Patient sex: M
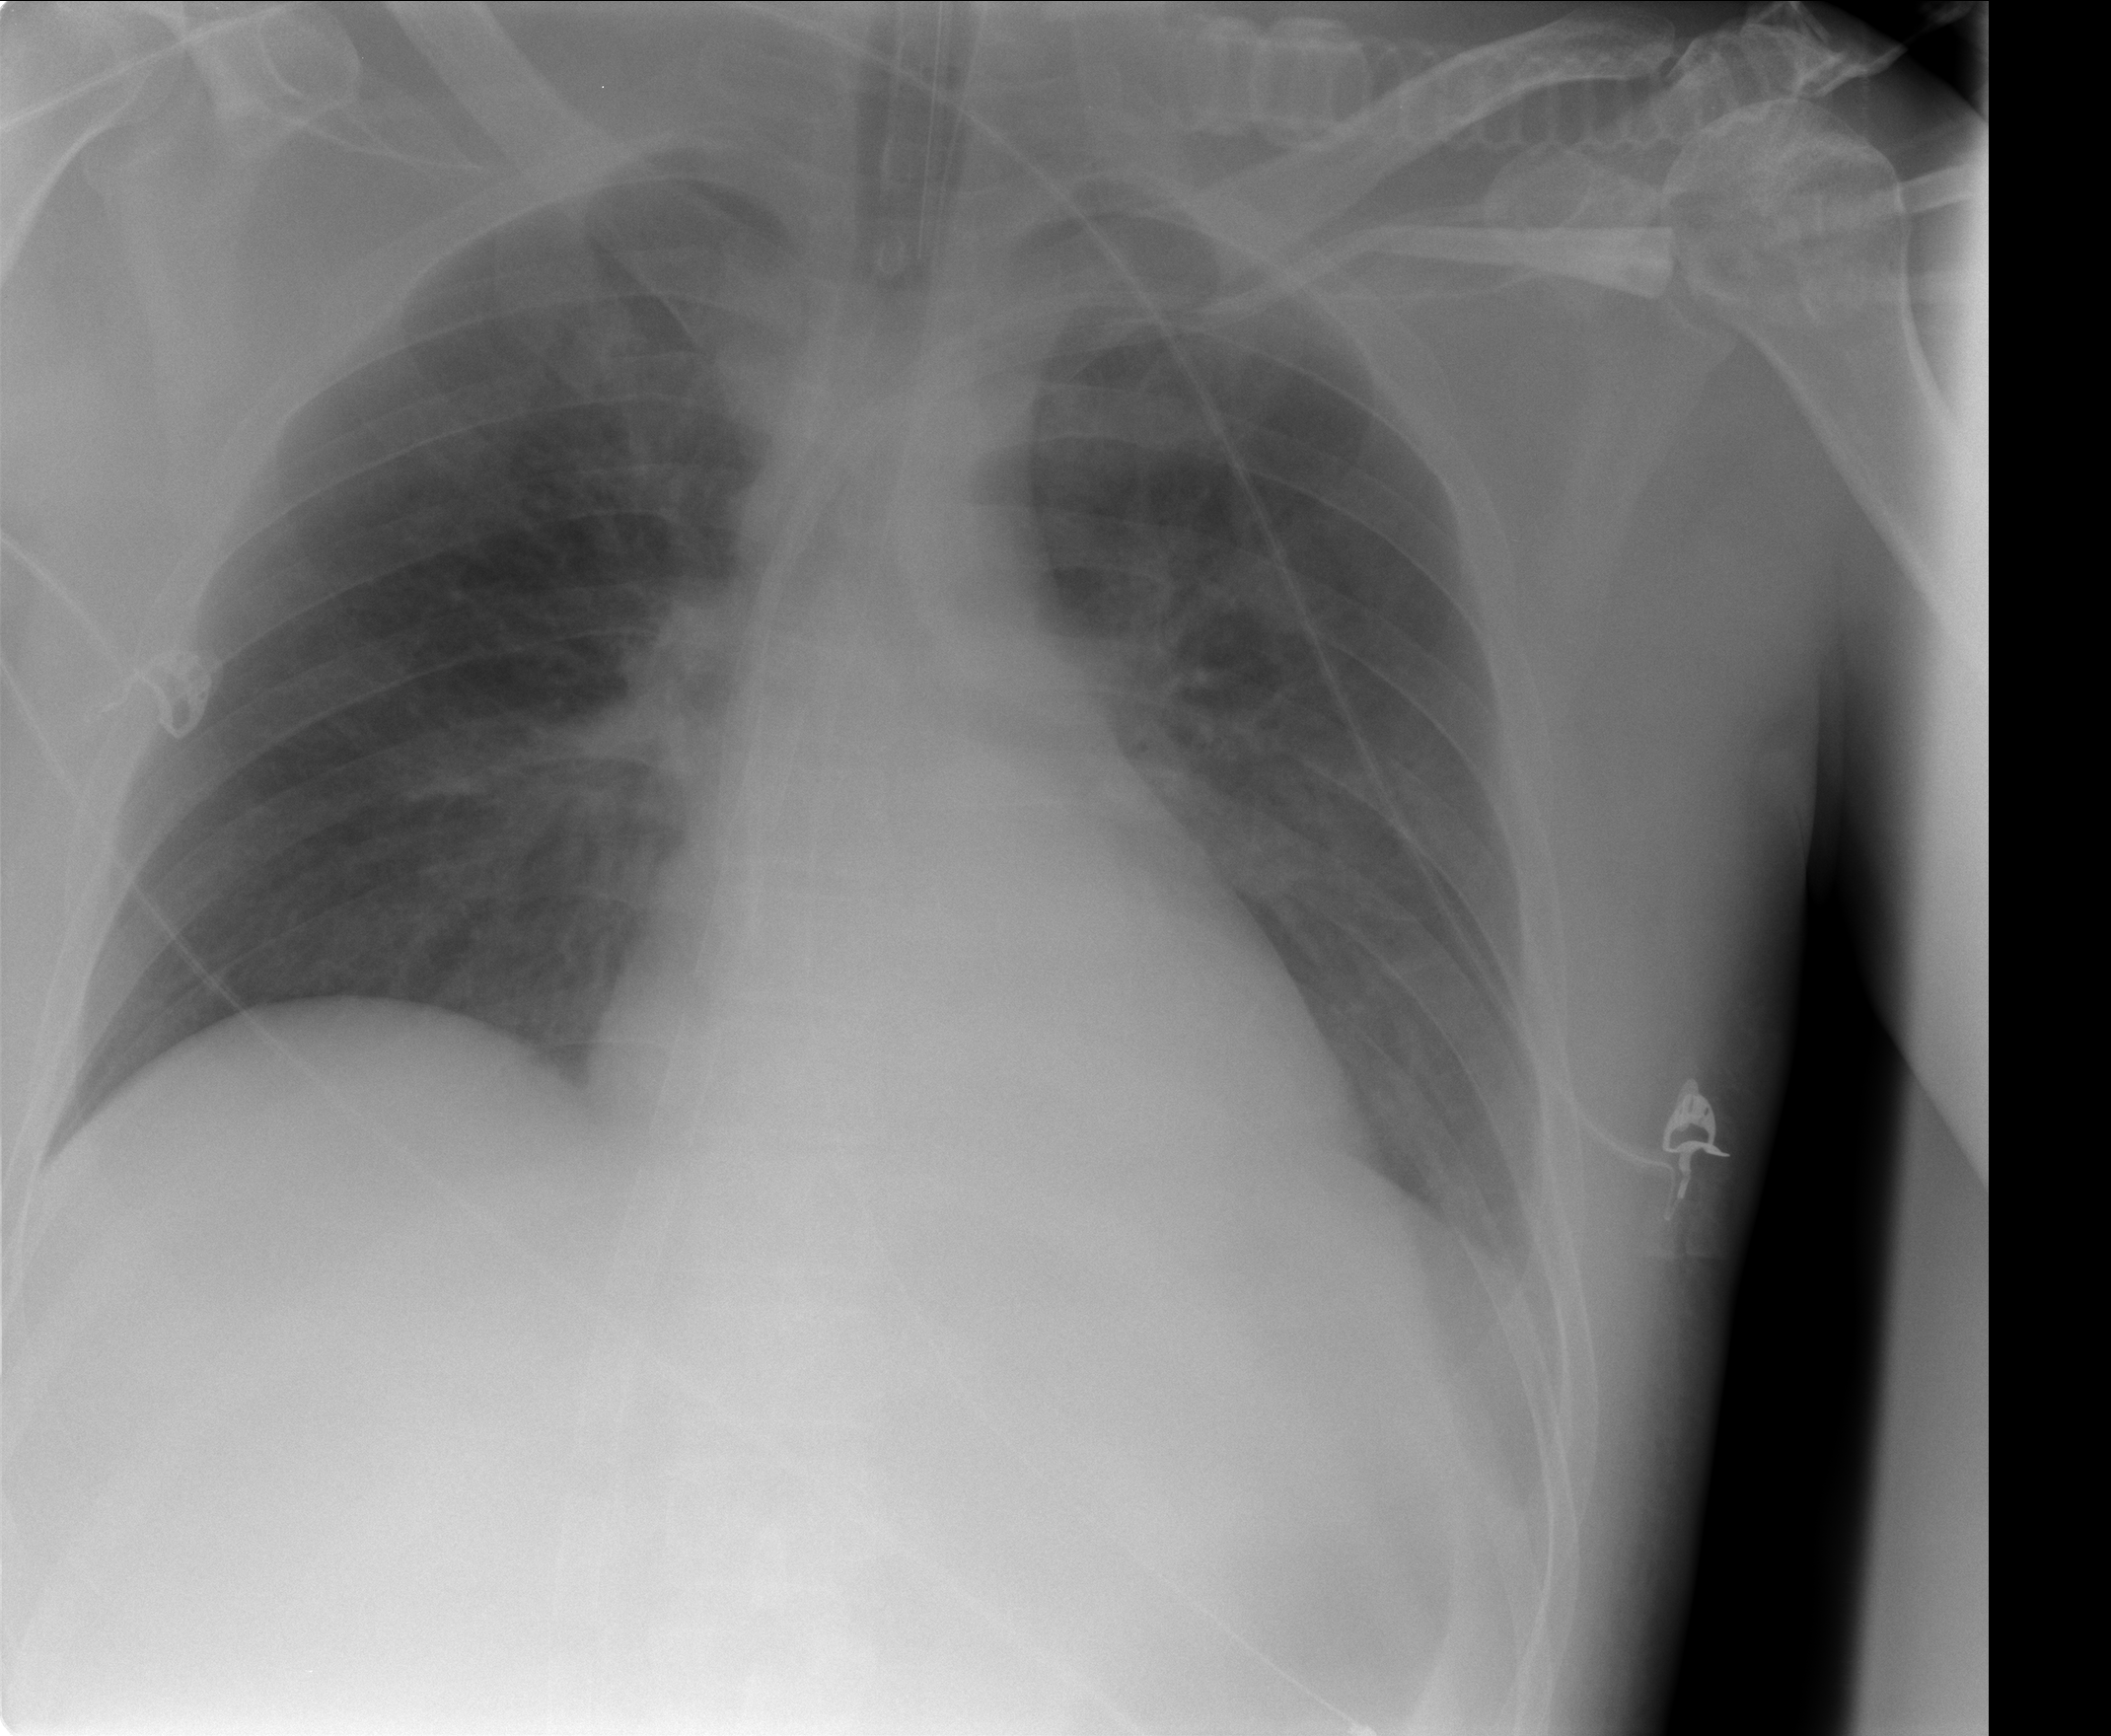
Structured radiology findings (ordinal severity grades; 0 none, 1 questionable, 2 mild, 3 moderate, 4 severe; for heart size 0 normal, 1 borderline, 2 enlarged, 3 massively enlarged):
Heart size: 2
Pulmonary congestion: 2
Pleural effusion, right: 0
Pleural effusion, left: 0
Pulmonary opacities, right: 0
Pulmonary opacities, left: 0
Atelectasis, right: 0
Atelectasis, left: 0